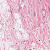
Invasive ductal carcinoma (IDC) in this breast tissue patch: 0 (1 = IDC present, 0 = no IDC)